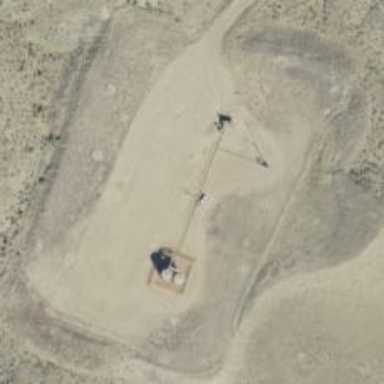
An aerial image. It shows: Petroleum well that is man-made.